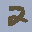
Label: 2